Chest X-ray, AP view. Patient: 64 years old, sex F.
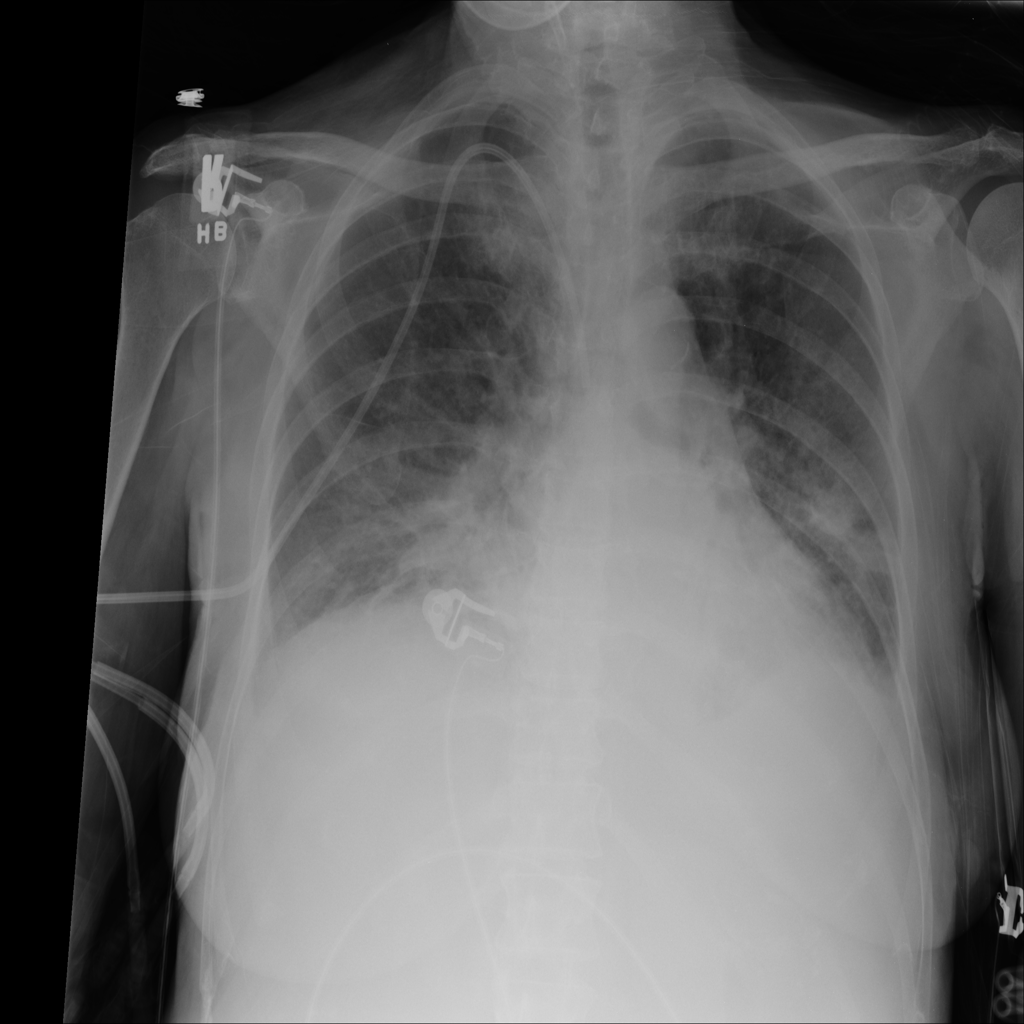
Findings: Infiltration, Nodule